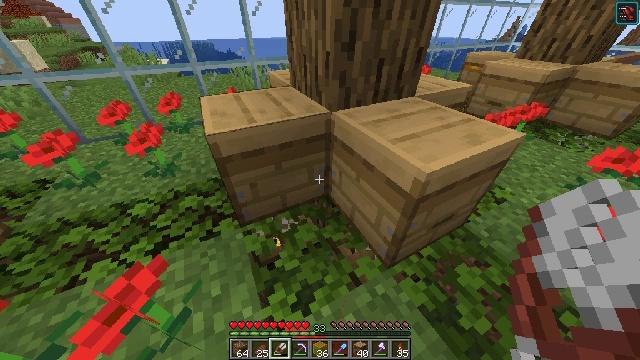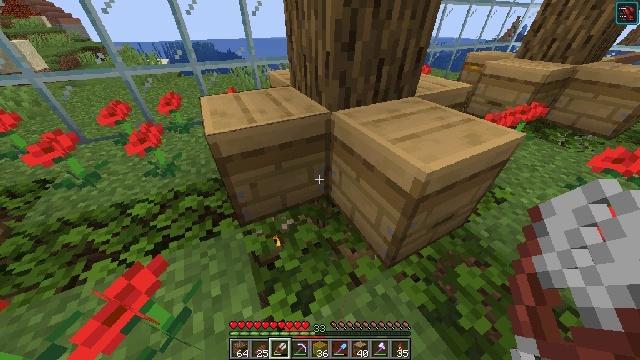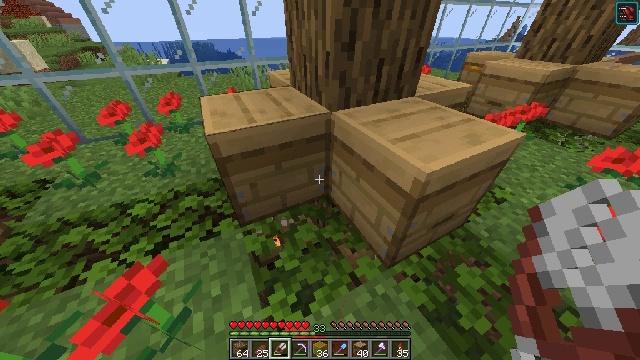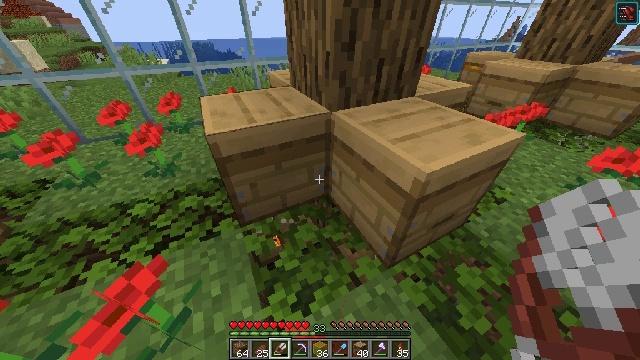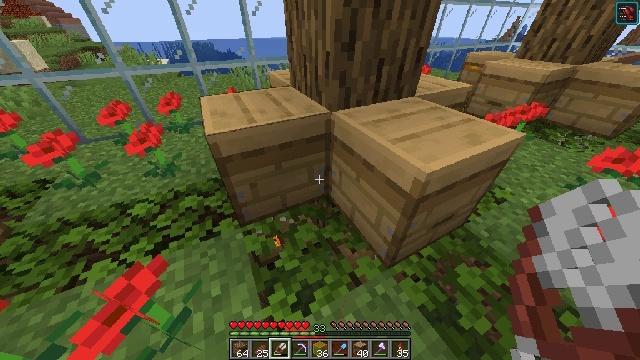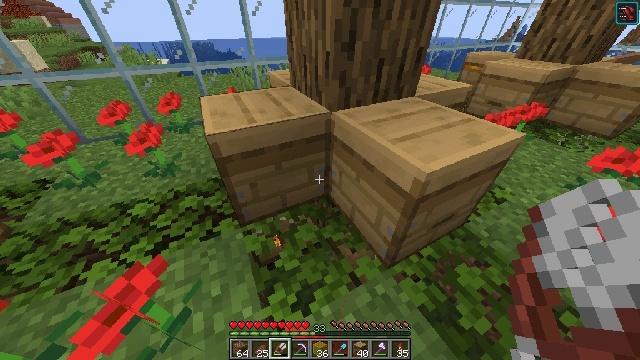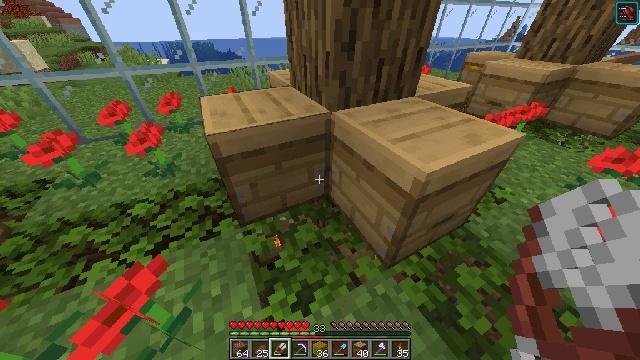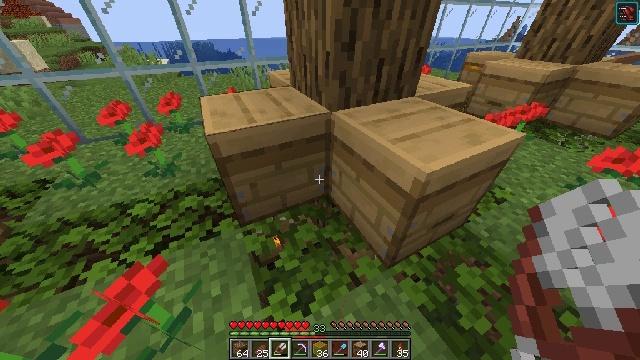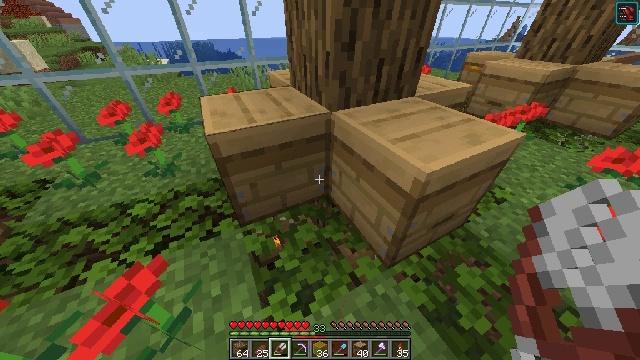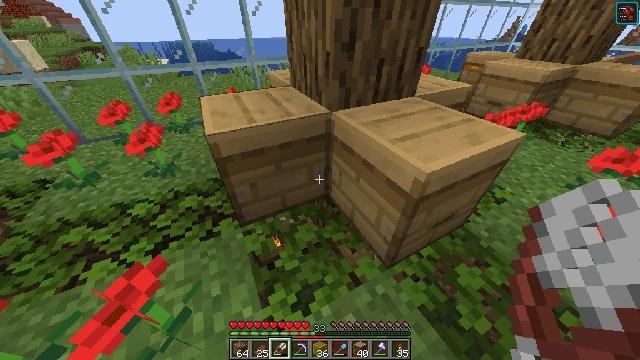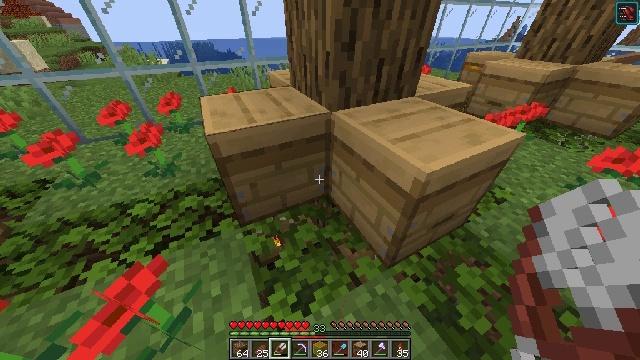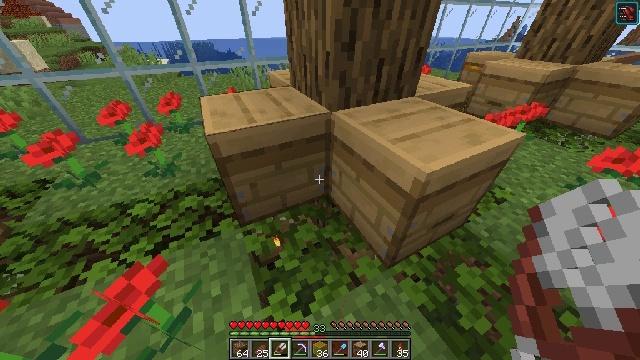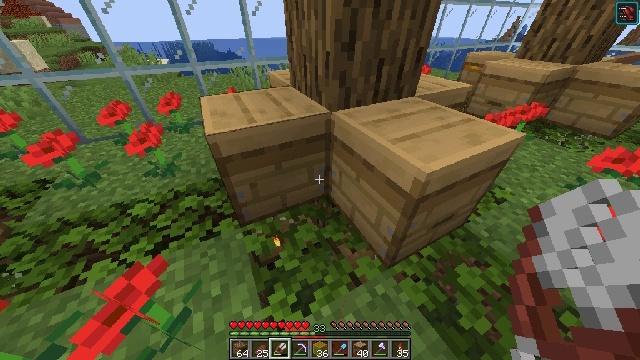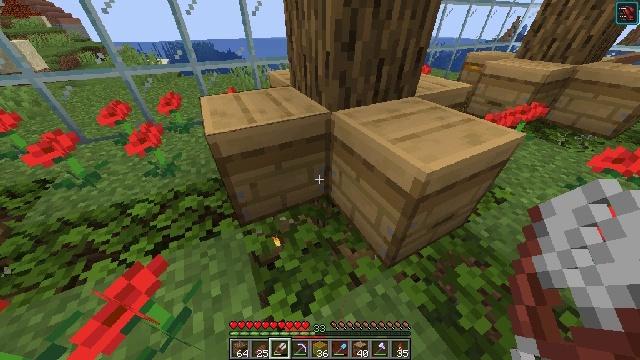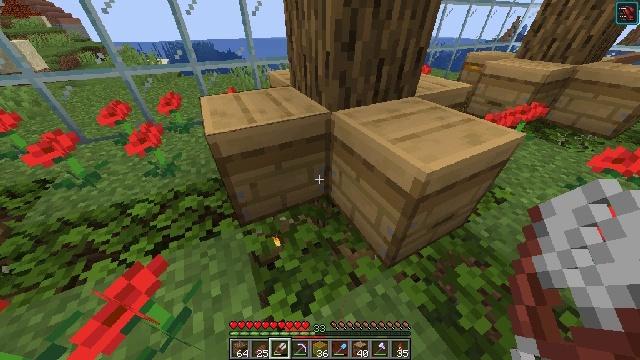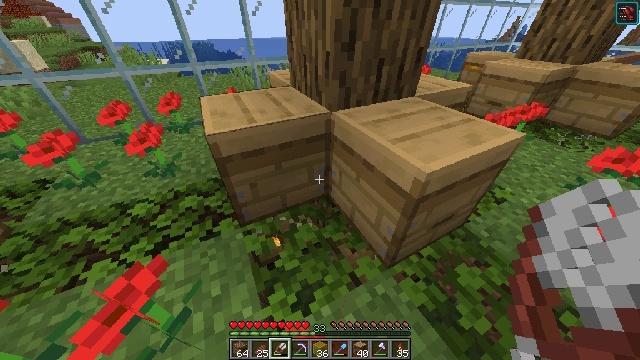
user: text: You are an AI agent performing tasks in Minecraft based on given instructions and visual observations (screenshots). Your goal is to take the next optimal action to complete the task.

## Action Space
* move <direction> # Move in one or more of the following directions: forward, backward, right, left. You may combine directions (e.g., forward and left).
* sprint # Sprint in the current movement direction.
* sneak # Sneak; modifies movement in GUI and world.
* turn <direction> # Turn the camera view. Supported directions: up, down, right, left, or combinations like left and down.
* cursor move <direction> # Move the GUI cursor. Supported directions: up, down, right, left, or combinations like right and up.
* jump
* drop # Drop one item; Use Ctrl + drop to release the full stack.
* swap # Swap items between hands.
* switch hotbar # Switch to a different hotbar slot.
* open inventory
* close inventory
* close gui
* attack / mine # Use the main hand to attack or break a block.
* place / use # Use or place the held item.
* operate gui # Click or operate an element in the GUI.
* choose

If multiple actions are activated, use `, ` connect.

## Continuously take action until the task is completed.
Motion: motion action
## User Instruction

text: Create a honeycomb block using the crafting table.
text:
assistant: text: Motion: attack / mine
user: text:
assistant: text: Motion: attack / mine
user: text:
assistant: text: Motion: attack / mine
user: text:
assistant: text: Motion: attack / mine
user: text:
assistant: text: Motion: attack / mine
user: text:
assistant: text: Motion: attack / mine
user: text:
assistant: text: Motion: attack / mine
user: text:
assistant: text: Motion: attack / mine
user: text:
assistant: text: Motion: attack / mine
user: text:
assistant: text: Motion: attack / mine
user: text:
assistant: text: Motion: attack / mine
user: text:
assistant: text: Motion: attack / mine
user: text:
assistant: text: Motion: attack / mine
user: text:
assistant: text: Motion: attack / mine
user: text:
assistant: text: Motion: attack / mine
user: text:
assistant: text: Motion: attack / mine
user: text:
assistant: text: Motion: attack / mine
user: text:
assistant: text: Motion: attack / mine
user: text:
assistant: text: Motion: attack / mine
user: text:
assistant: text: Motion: attack / mine
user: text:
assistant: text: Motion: attack / mine
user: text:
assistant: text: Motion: attack / mine
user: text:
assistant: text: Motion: attack / mine
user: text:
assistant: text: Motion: attack / mine
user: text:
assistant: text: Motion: attack / mine
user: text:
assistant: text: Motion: attack / mine
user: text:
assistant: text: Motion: attack / mine
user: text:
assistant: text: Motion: attack / mine
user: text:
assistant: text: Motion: attack / mine
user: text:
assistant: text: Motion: attack / mine